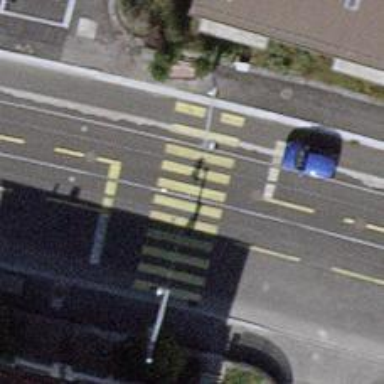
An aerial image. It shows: Zebra crossing with traffic signals.